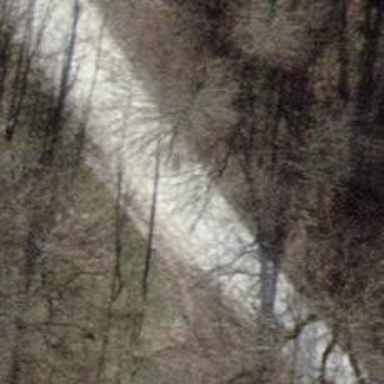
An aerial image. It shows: Unclassified road with compacted surface.